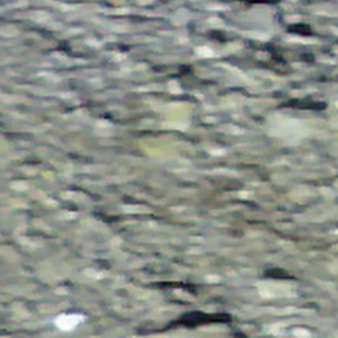
Label: other